Question: I'm wondering if there is any way to make a control like that one in windows explorer's auto start when you plugin a device.

I had thought that this could be a listview-control in a more or less modified way, but I was not able to find anything with Google. I also checked many CodeProject-pages.
Does anyone have an idea where I would be able to get the control or how I could make one myself? (I am not that good with OwnerDraw :P)
Thanks.
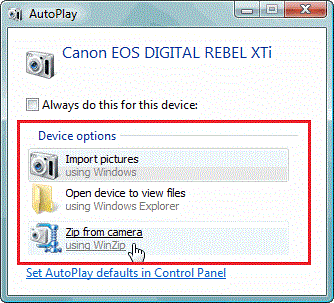
Answer: Actually tweaking a 'ListView' is not any easier than ownerDrawing it. Here is an example that shows, how simple it really is.
You just script one event ('DrawItem') and you are done.
This piece of code assumes:
- - - - - - -
---
'''
private void listView1_DrawItem(object sender, DrawListViewItemEventArgs e)
{
Point point0 = new Point(e.Bounds.Left, e.Bounds.Top);
Point point1 = new Point(imageList1.ImageSize.Width + 10, e.Bounds.Top + 5);
Point point2 = new Point(imageList1.ImageSize.Width + 10, e.Bounds.Top + 25);
Size size = new Size(listView1.ClientRectangle.Width, e.Bounds.Height);
Rectangle R = new Rectangle(point0, size);
Font F1 = new Font(listView1.Font.FontFamily, 11f, FontStyle.Bold);
Font F2 = new Font(listView1.Font.FontFamily, 10f);
if (e.Item.Focused) e.Graphics.FillRectangle(Brushes.LightBlue, R);
else if (e.ItemIndex % 2 == 1) e.Graphics.FillRectangle(Brushes.GhostWhite, R);
e.Graphics.DrawImage(imageList1.Images[e.Item.ImageIndex], point0 );
e.Graphics.DrawString(e.Item.Text, F1, Brushes.Black, point1);
e.Graphics.DrawString(e.Item.SubItems[1].Text, F2, Brushes.Black, point2);
F1.Dispose(); F2.Dispose();
}
'''
Note that I have hard-coded a few Colors to paint every other line and also the focused item. These colors really should use the respective System colors. These come to mind:
'''
SolidBrush brush0 = new SolidBrush(SystemColors.ControlLight);
SolidBrush brush1 = new SolidBrush(SystemColors.Highlight);
'''
I am using the Font that is assigned to the LV but with moderate sizes. Obviously more or less anything, especially the various offsets, can be configured to your liking. But using colors from the 'System.Colors' collection is good way to stay in keeping with your users' Windows themes.